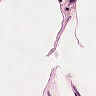
Metastatic tissue present: no